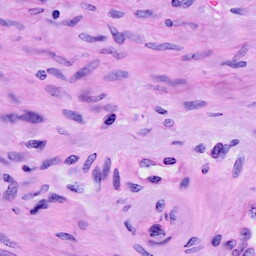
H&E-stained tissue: Cervix